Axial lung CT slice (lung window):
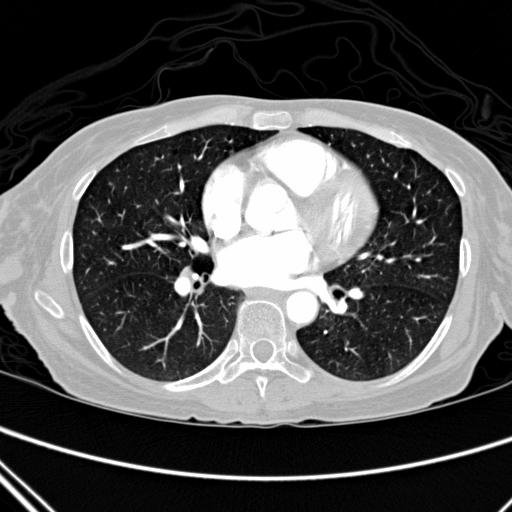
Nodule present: no